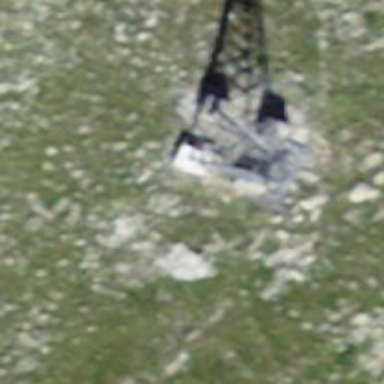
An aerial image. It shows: Pylon used for aerialway.